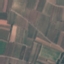
Land use / land cover class: PermanentCrop